Question: I have these entities in my database

For a given 'Job', I want to basically get the results in the following form
'''
<Translation>,<ExternalUnit.Text>,<ExternalTranslation.Text>
'''
where the joining condition is that 'Translation.Unit.Text == ExternalUnit.Text'
This is what I have so far, working fine:
'''
var props = session.QueryOver<Translation>(() => translation)
.Select(c => translation.Id, c => externalUnit.Text, c => externalTranslation.Text)
.JoinAlias(() => translation.TranslationUnit, () => unit)
.JoinAlias(() => unit.Job, () => job)
.Where(() => unit.Job == job)
.JoinAlias(() => job.ExternalUnits, () => externalUnit)
.JoinAlias(() => externalUnit.ExternalTranslations, () => externalTranslation)
.Where(() => externalUnit.Text == unit.Text)
.List<object[]>();
var translations = session.QueryOver<Translation>(() => translation)
.JoinAlias(() => translation.TranslationUnit, () => unit)
.JoinAlias(() => unit.Job, () => job)
.Where(() => unit.Job == job)
.JoinAlias(() => job.ExternalUnits, () => externalUnit)
.JoinAlias(() => externalUnit.ExternalTranslations, () => externalTranslation)
.Where(() => externalUnit.Text == unit.Text)
.List<Translation>()
.ToList();
'''
Then I loop through 'translations', referring to 'props'. However, I don't like this approach since I unnecessarily perform two (almost identical) queries to the database instead of just one.
But I can't get the desired projection working. I was thinking about something like this:
'''
var data = session.QueryOver<Translation>(() => translationAlias)
.JoinAlias(() => translation.TranslationUnit, () => unit)
.JoinAlias(() => unit.Job, () => job)
.Where(() => unit.Job == job)
.JoinAlias(() => job.ExternalUnits, () => externalUnit)
.JoinAlias(() => externalUnit.ExternalTranslations, () => externalTranslation)
.Where(() => externalUnit.Text == unit.Text)
.Select(() => translation, () => externalUnit.Text, () => externalTranslation.Text)
.List()
'''
but, obviously, NHibernate does not like the 'Select(() => translation...)' bit (it does not allow me to project the whole entity).
Ideally I would like to select into anonymous types, like
'''
var data = session.QueryOver<Translation>()
...
.Select(() => new { A = translation, B = externalTranslation })
'''
but I guess NHibernate is not there so far...
Thank you very much for any suggestion.
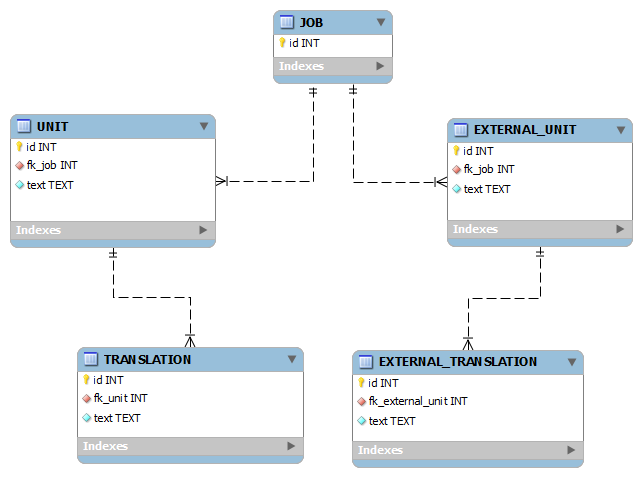
Answer: I've got it! NHibernate's LINQ provider saved me. What's great about it is that it can select into anonymous types, which makes joining so much easier. Just in case someone is curious, here it is for my particular case:
'''
var q =
(from c in
(from b in
(from translation in session.Query<Translation>()
join unit in units on translation.Unit equals unit
where unit.Job == job
select new { Translation = translation, Original = unit.Text })
join extUnit in externalUnits on job equals extUnit.Job
where extUnit.Text == b.Original
select new { Translation = b.Translation, ExternalUnit = extUnit })
join extTranslation in extTranslations on c.ExternalUnit equals extTranslation.Unit
select new { Translation = c.Translation, Suggestion = extTranslation })
.ToList();
'''
The SQL it generates is very reasonable, so I am pretty happy :)